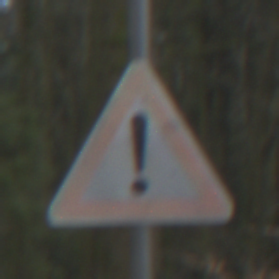
Verkehrszeichen: Gefahrenstelle
Umgebung: Outdoor, Nature
Tageszeit: Midday
Wetter: Overcast
Licht: Natural
Jahreszeit: NotSpecified
Kontrast: LowContrast